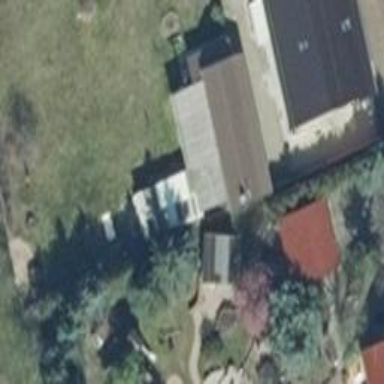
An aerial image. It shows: Shed.